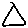
Label: triangle